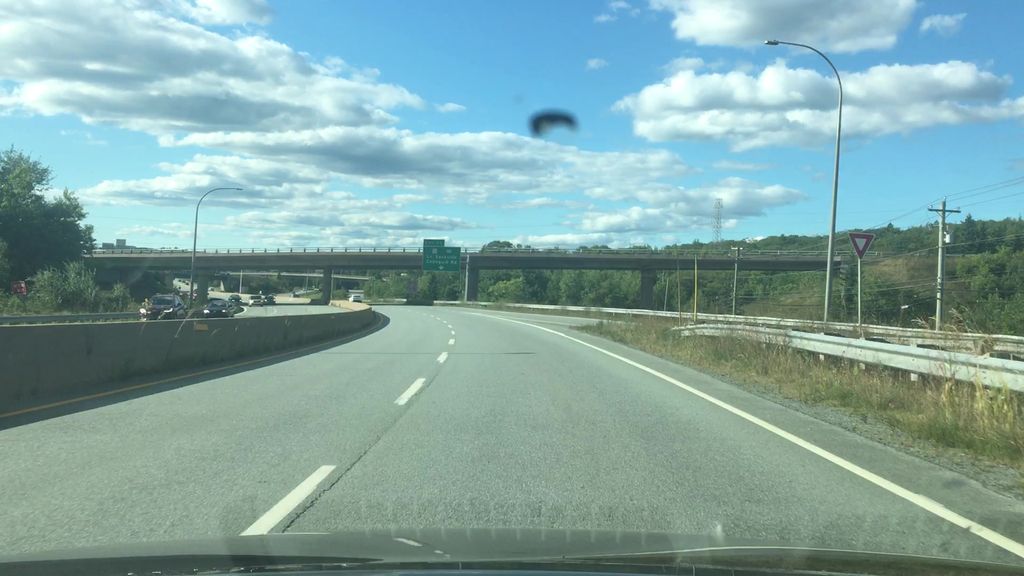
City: halifax